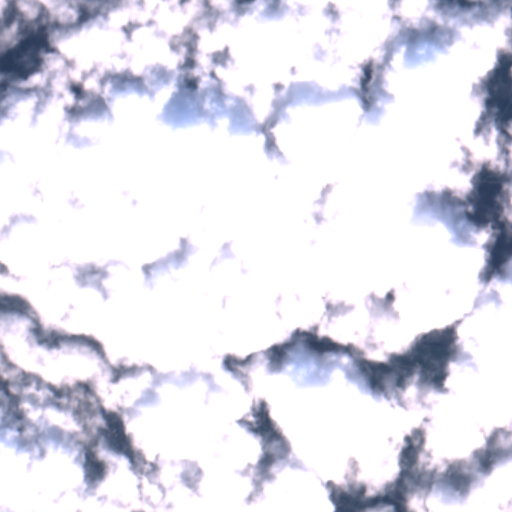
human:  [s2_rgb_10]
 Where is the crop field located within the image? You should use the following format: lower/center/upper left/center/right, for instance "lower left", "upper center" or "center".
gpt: The crop field is located in the lower right of the image.
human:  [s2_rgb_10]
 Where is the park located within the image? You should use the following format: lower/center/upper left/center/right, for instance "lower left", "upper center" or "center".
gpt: The park is located in the lower left of the image.
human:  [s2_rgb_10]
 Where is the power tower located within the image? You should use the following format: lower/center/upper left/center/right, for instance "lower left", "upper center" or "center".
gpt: The power tower is located in the lower left of the image.
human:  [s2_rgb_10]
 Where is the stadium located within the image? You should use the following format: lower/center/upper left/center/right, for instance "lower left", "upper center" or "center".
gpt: The stadium is located in the lower center of the image.
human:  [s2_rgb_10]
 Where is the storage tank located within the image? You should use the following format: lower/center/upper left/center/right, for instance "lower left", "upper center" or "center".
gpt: The storage tank is located in the center left of the image.
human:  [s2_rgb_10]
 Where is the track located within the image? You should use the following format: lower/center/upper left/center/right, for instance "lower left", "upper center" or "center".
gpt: The track is located in the lower right of the image.
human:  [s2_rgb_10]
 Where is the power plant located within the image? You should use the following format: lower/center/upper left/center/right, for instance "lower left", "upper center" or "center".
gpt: There is no power plant in the image.